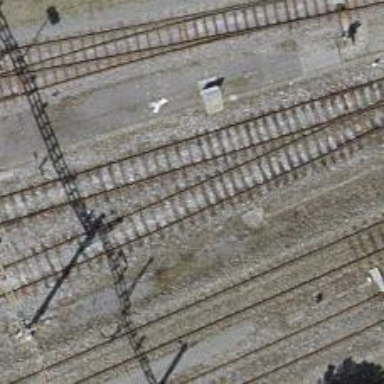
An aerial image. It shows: Rail yard with electrified contact lines for the trains.